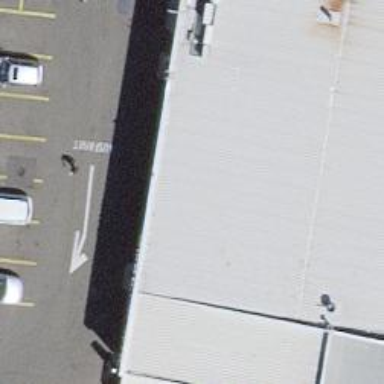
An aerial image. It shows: Car repair shop.